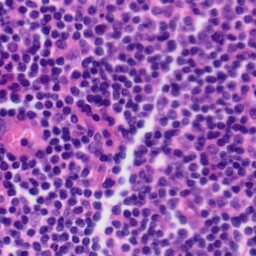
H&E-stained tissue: Tonsil